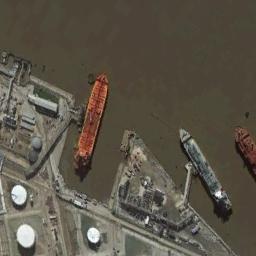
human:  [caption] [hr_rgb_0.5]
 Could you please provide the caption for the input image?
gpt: There are many buildings of different shapes and sizes beside the ships .

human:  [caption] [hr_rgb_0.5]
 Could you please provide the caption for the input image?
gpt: Several ships of different colors are docked at the oil terminal and the water is yellow .

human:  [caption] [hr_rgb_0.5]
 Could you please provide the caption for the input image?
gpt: An orange-red and a green tanker docked at the pier with pot-shaped storage buildings and pipes and pipelines .

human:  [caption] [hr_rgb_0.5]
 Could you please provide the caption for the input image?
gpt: There are three ships in the yellow water on the shore .

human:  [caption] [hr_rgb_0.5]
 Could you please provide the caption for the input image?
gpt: There are three ships at the harbor .